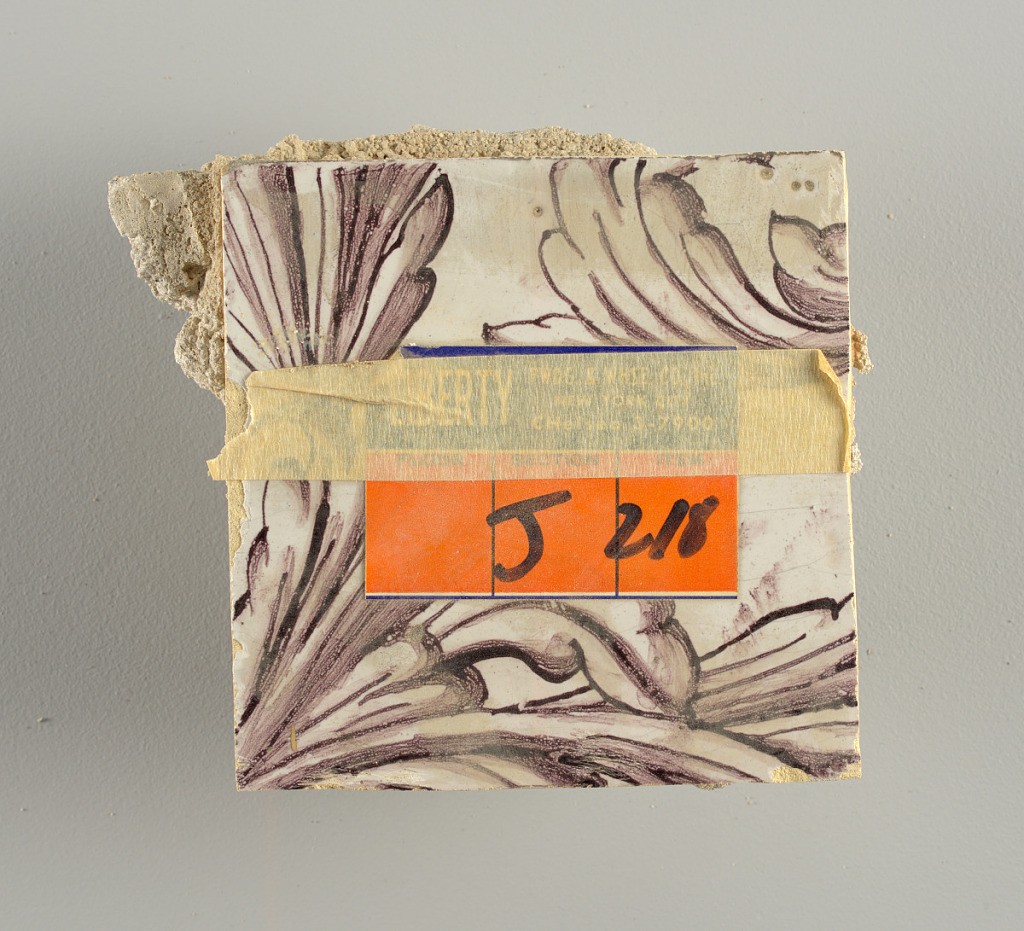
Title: Wall facing
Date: ca. 1725
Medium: tin-glazed earthenware, underglaze
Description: Two vertical rectangles, twenty-three tiles high.  A) Nine tiles wide at top; seven tiles wide at bottom.  B) Ten and one-half tiles wide.

Arabesque design of foliage.  A) with centered figure of Justice under a canopy.  B) with centered urn.